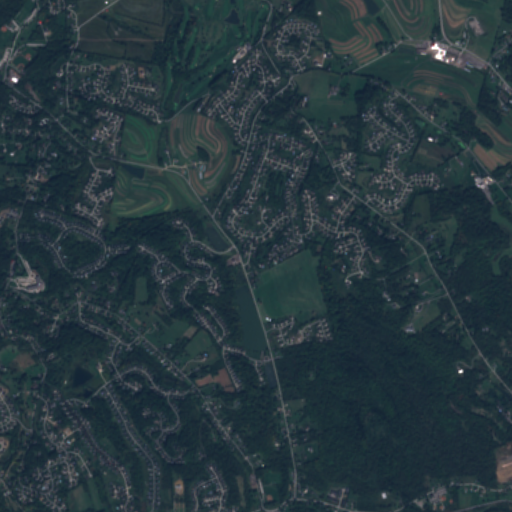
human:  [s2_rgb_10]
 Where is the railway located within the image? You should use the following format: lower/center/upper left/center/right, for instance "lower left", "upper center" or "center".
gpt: The railway is located in the lower right of the image.
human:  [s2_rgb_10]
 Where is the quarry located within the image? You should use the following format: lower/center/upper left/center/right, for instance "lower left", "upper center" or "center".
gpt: There is no quarry in the image.